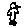
Label: bird